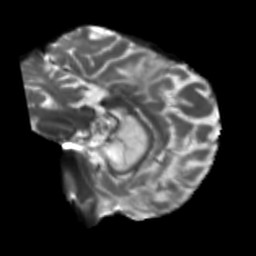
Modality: T2w
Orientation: sagittal
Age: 56
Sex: male
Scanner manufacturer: siemens
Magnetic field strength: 3 T
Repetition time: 5.47 s
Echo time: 0.0854 s